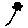
Label: flower